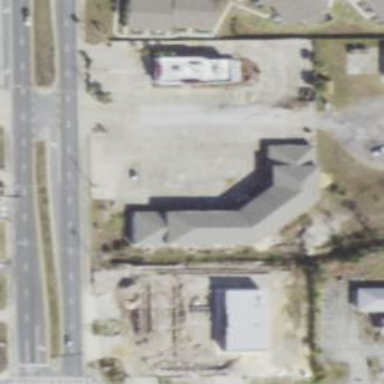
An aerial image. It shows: Commercial building.